Question: I have the following code:
'''
export const createCharacter = (username, name, sex, vocation, achievementPoints, world) => {
return (dispath) => {
firebase.auth().signInWithEmailAndPassword('dev7@gmail.com', '123123')
.then(value => {
firebase.database().ref('/sales/')
.push({
owner: username,
character: [
{
name: name,
sex: sex,
vocation: vocation,
achievementPoints: achievementPoints,
world: world
}
],
price: 21.12
})
.then(() => {
})
})
.catch(error => alert(error))
}
}
'''
...and with it I got the following result:

When I try to execute the action method for the first time, I catch this error:
> Error: Reference.push failed: first argument contains undefined in property 'sales.character.0.name'
But when I execute it without refresh for the second time, the push is successful.
, how should I push in order to not generate this UID?
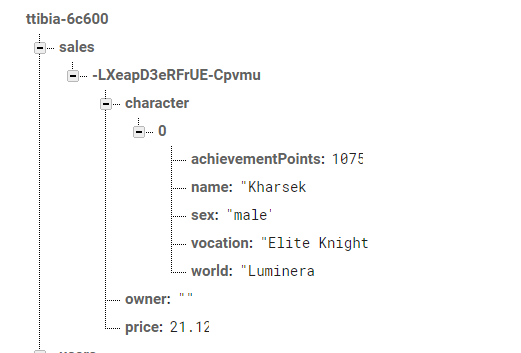
Answer: When you pass an object to Firebase, the values of the properties can be a value or null. They can not be undefined,
'''
firebase.database().ref('/sales/')
.push({
owner: username || null,
character: [
{
name: name || null,
sex: sex || null,
vocation: vocation || null,
achievementPoints: achievementPoints || null,
world: world || null
}
],
price: 21.12
})
'''